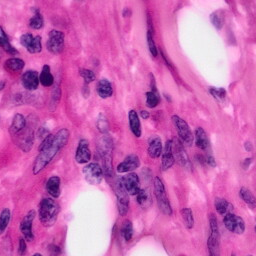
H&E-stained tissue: Pancreatic